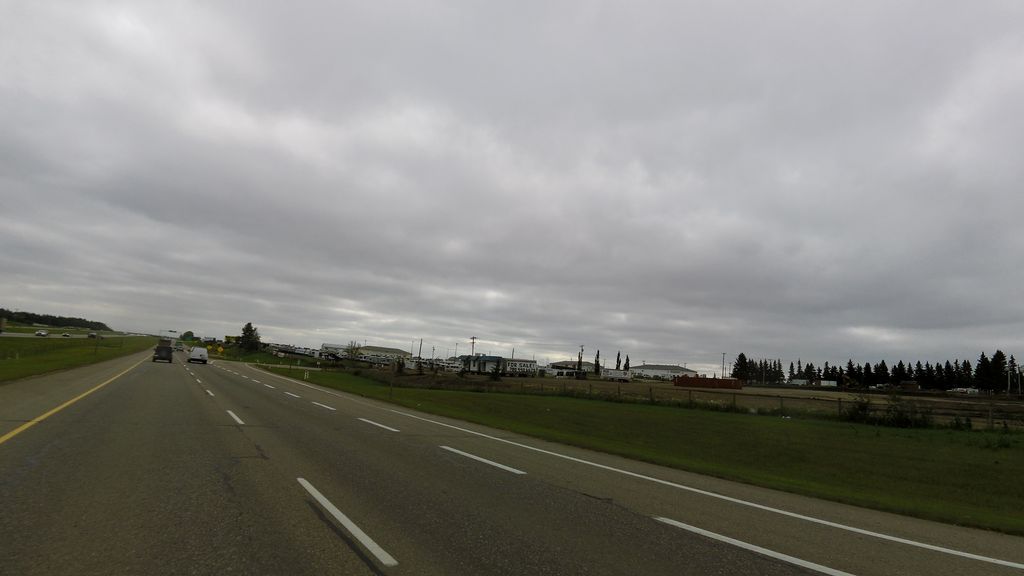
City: edmonton